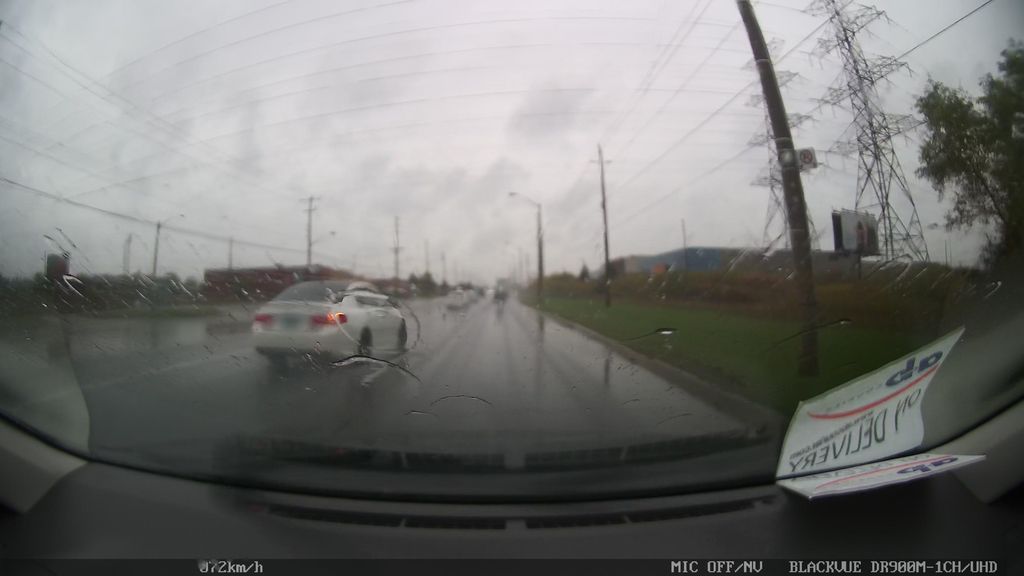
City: toronto